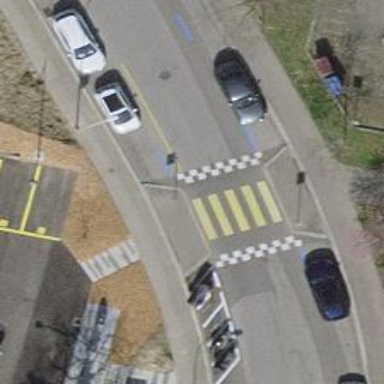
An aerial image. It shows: Uncontrolled crossing on the road.